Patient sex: M
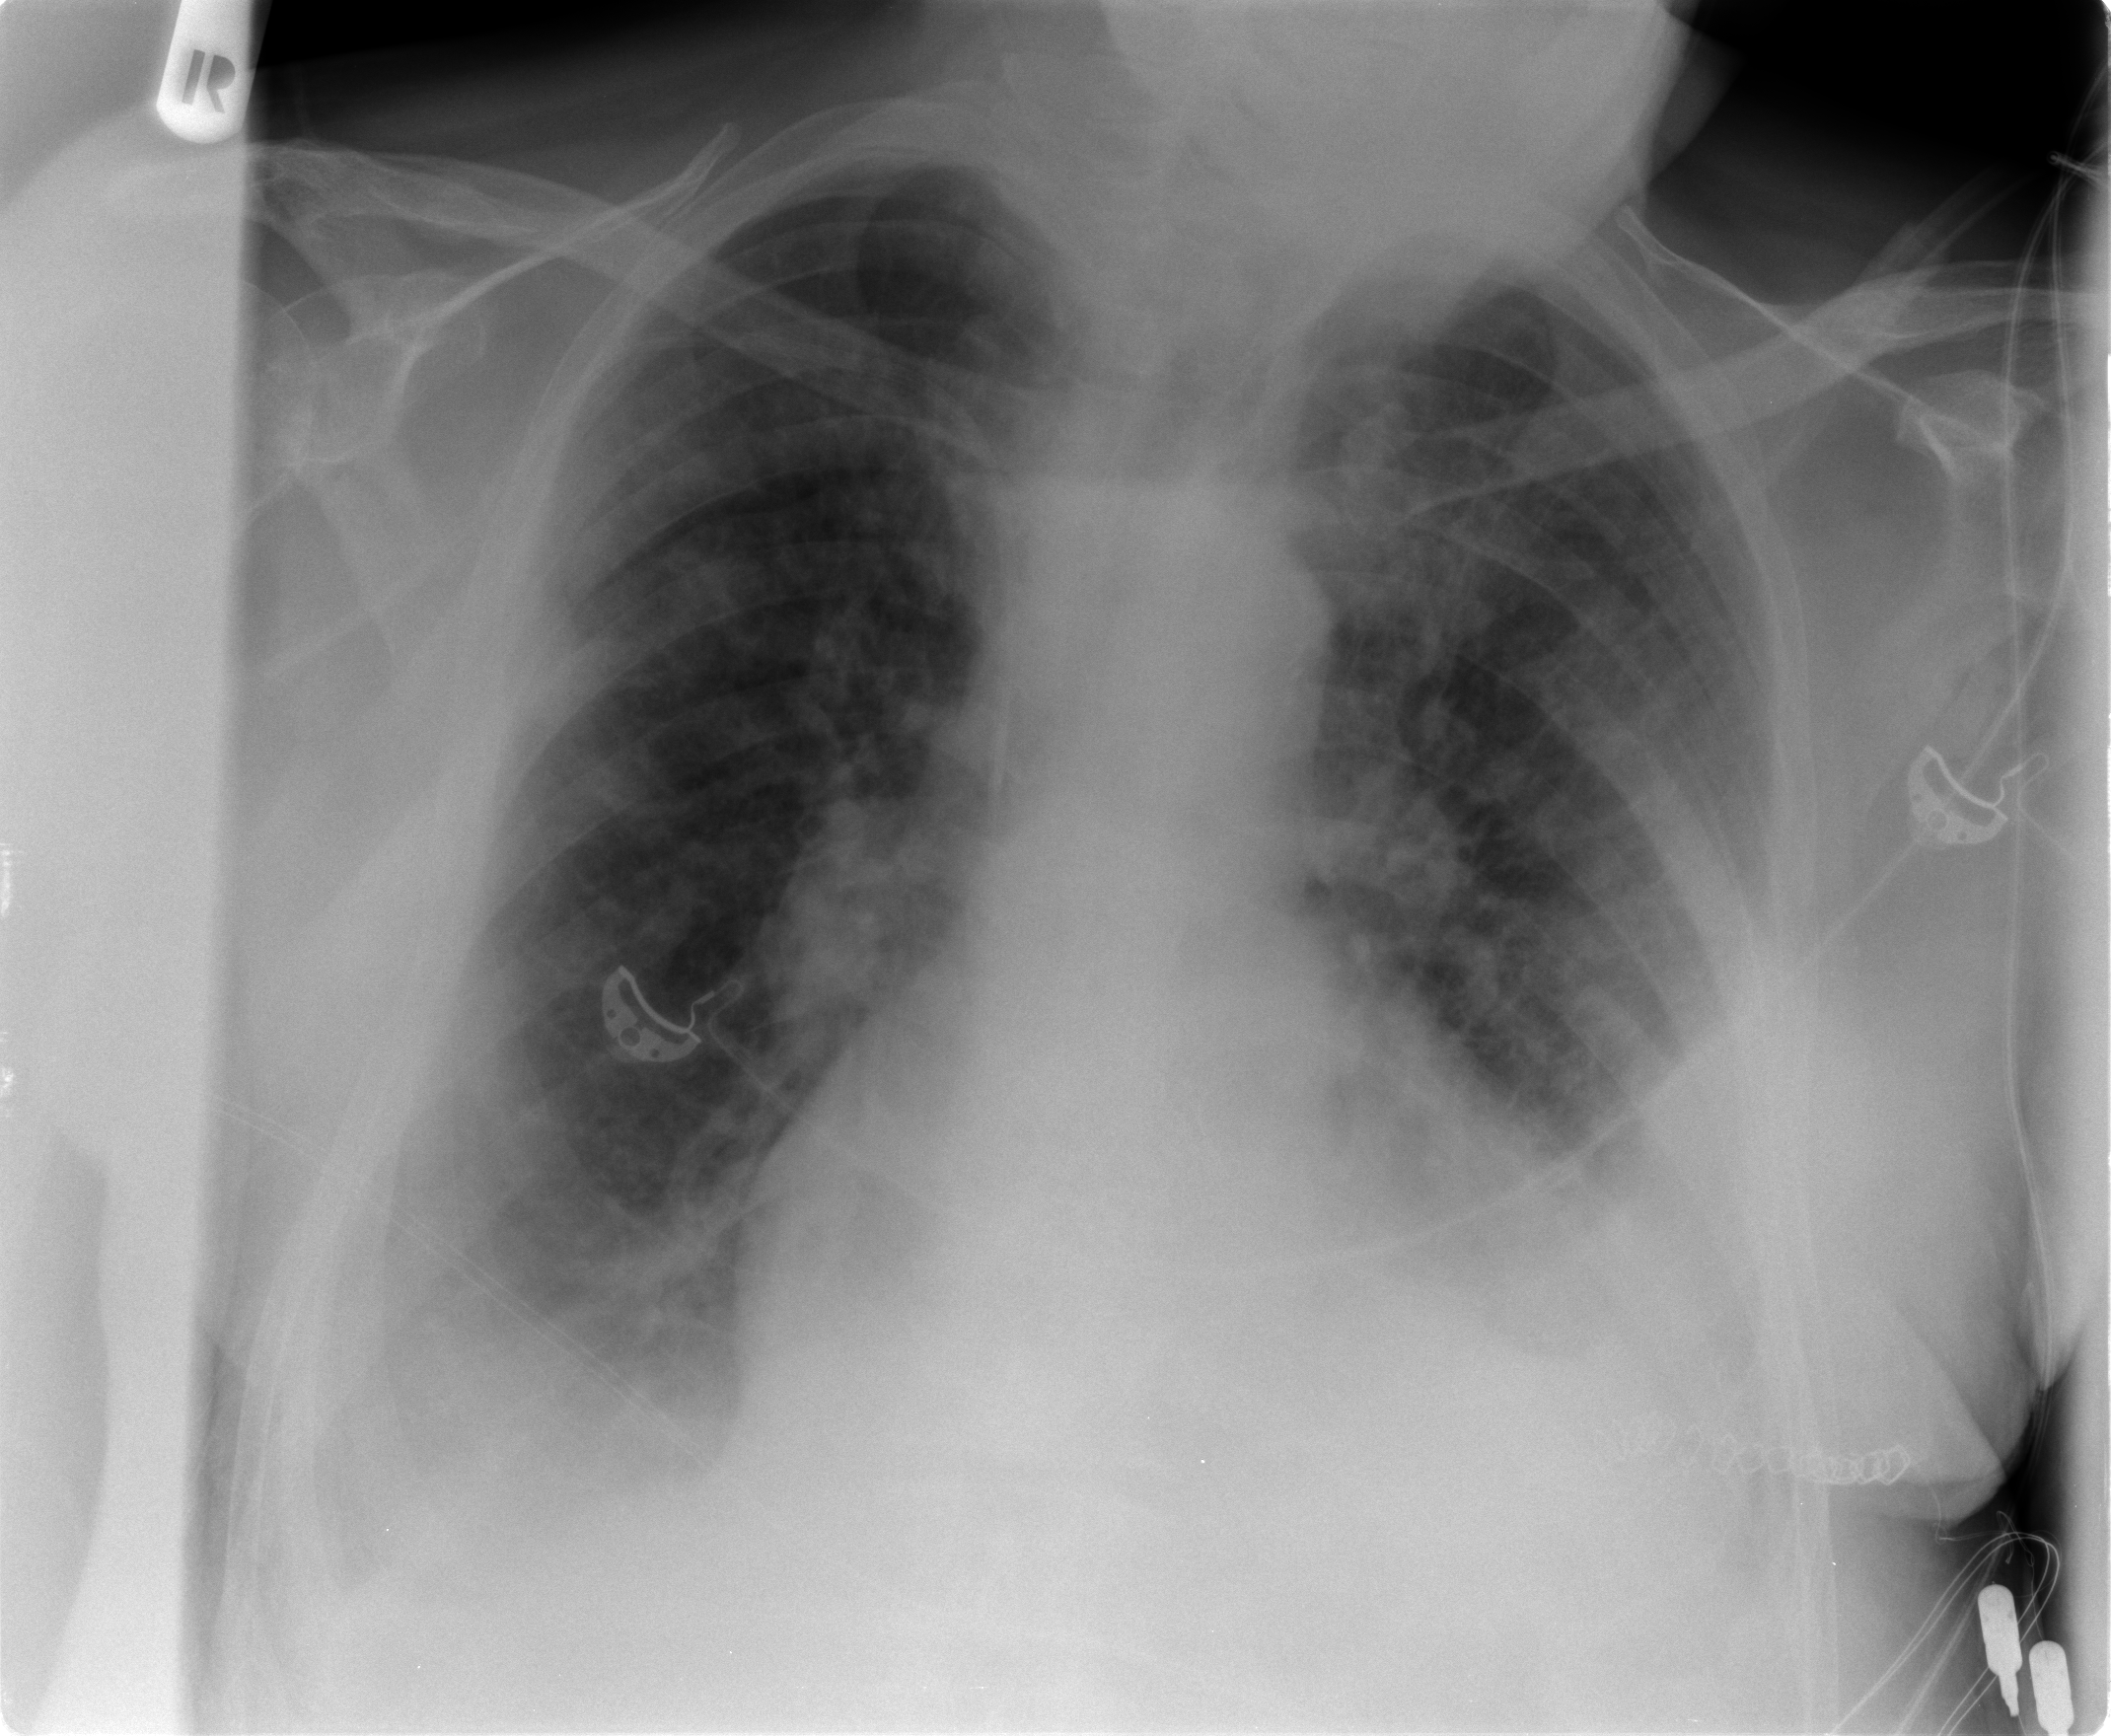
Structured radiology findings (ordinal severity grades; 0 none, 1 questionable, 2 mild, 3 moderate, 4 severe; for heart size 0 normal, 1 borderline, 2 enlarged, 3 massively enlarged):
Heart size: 2
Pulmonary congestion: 2
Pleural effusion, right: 2
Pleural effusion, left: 3
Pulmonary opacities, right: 3
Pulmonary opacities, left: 2
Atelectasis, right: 3
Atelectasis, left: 3